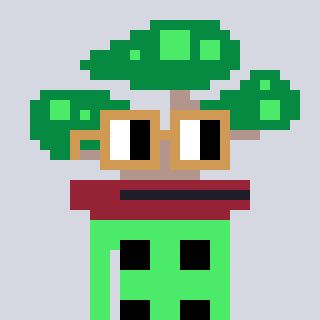
a pixel art character with square brown glasses, a bonsai-shaped head and a teal-colored body on a cool background